Question: I have a simple Document based Core Data app (built around the standard Apple tutorials). At the moment I have a button connected to the add: method of a controller (Sheet Controller) that drops down a modal sheet from the main document window. The connection is made in IB (see below from MyDocument.xib). There is also another controller (Another Controller)

My question is how do I programatically change the buttons action method to point to a method in 'Another Controller' instead of the 'Sheet Controller it is wired up to in IB
Many Thanks
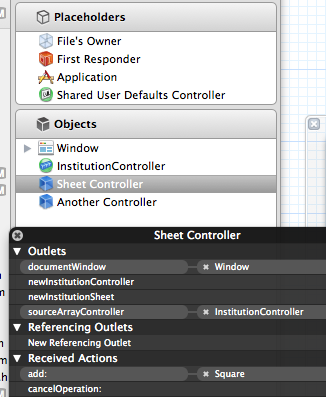
Answer: Just use the <URL> 'setTarget' and 'setAction' methods.
There some special magic associated with making the connections hang together in the first place, but once it's all wired up in the running application a connection is a connection regardless of how it was originally made.
Although -- it's worth considering whether you could allow the <URL> to take care of things rather than explicitly retargeting the action yourself. That, at least in part, is what it's there for...